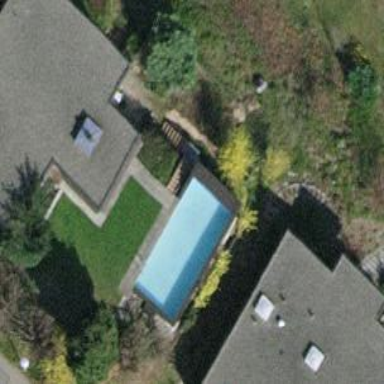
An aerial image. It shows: Swimming pool located in leisure land.